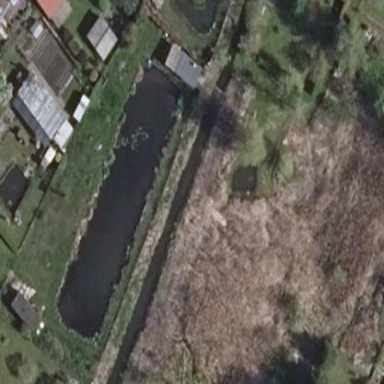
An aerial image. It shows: Peaceful pond surrounded by nature.